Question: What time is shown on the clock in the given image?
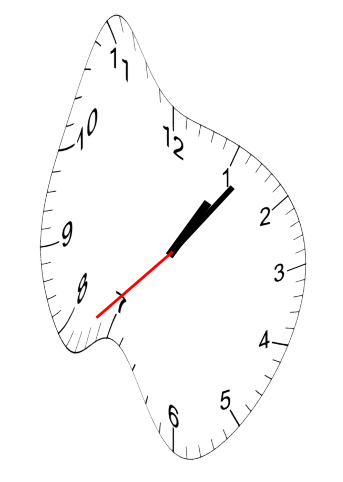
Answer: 01:06:38